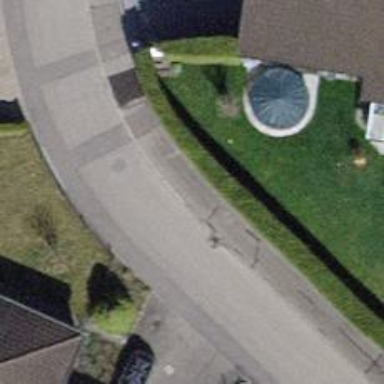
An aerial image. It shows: Asphalt sidewalk.